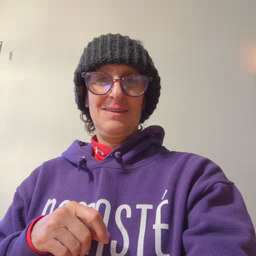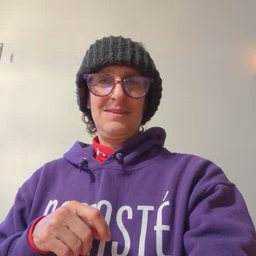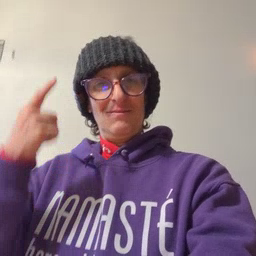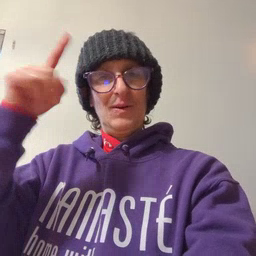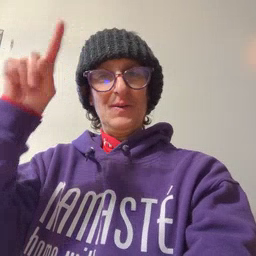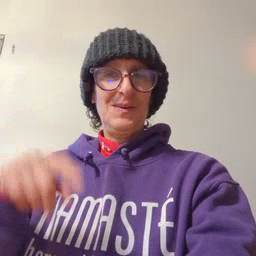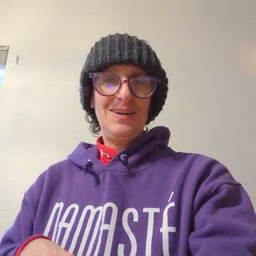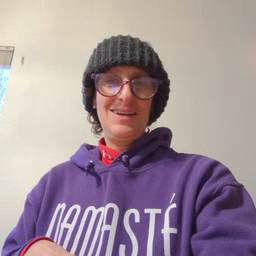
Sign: for